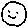
Label: smiley face